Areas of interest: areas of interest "Theater"
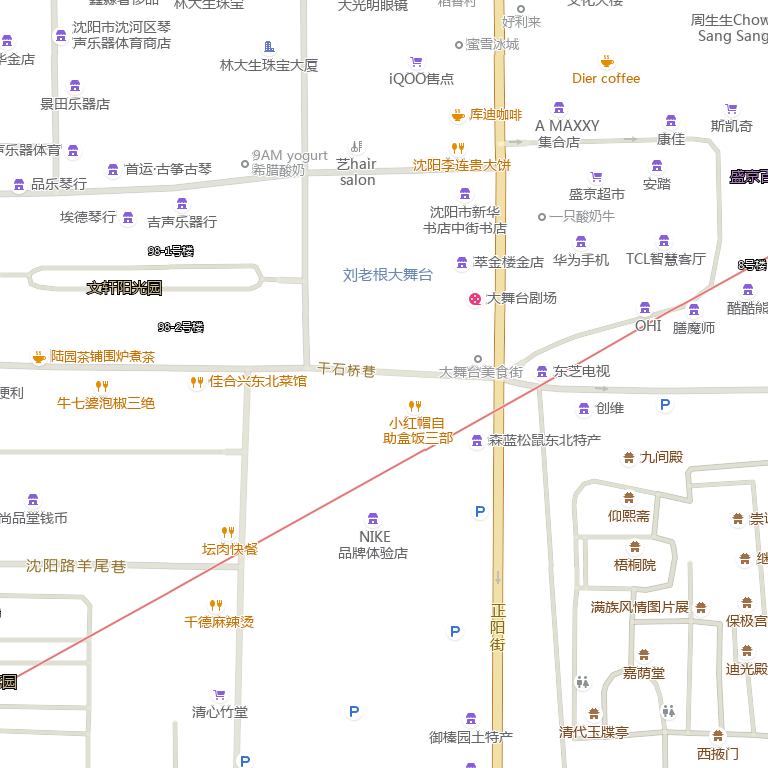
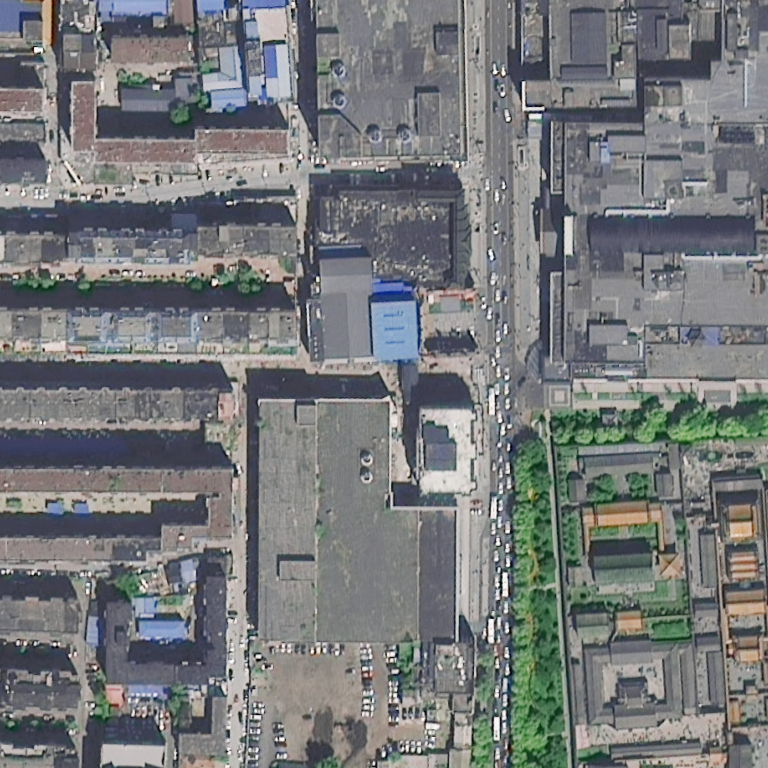